Field crop: maize
Growth stage: 2
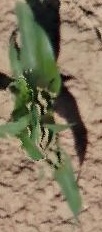
Species: maize